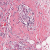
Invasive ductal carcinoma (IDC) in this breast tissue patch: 0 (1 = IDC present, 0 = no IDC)